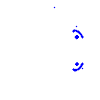
Particle: kaon